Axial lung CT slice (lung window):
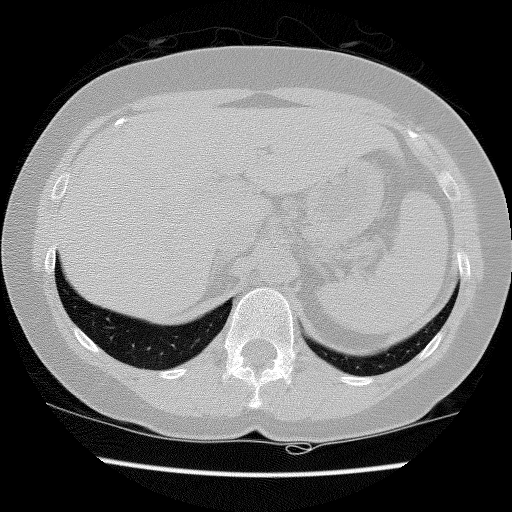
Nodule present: no